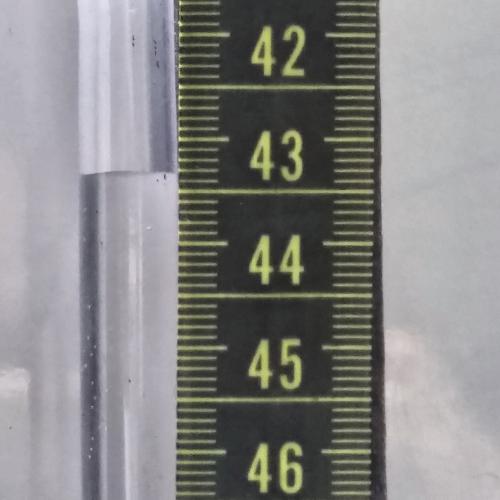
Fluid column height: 43.4 cm